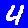
Digit: 4